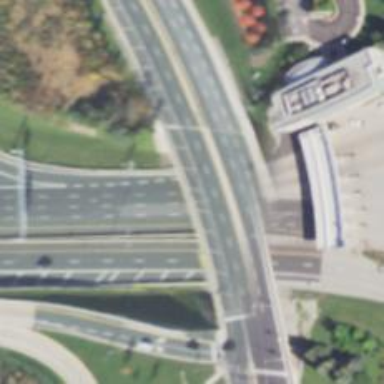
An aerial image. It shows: Motorway junction.